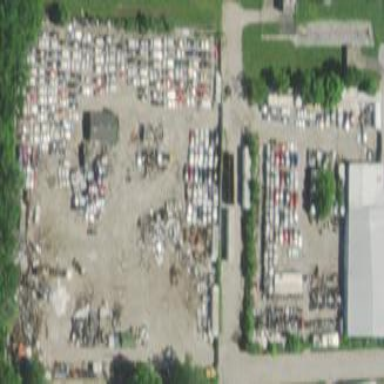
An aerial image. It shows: Scrap yard situated in industrial area.